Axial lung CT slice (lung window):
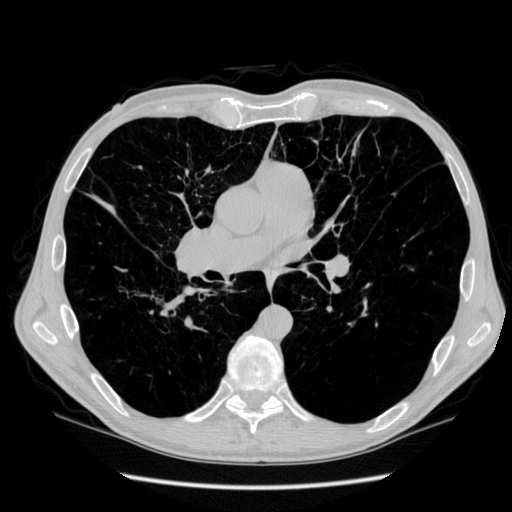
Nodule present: yes
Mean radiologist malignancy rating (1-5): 2.5